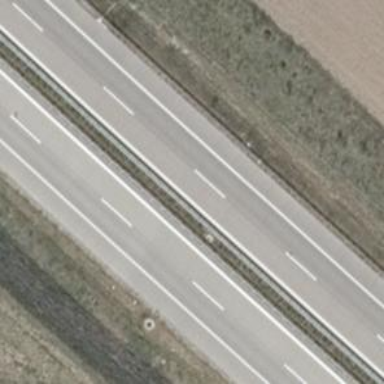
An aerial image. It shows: Concrete motorway with embankment.